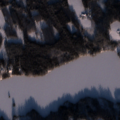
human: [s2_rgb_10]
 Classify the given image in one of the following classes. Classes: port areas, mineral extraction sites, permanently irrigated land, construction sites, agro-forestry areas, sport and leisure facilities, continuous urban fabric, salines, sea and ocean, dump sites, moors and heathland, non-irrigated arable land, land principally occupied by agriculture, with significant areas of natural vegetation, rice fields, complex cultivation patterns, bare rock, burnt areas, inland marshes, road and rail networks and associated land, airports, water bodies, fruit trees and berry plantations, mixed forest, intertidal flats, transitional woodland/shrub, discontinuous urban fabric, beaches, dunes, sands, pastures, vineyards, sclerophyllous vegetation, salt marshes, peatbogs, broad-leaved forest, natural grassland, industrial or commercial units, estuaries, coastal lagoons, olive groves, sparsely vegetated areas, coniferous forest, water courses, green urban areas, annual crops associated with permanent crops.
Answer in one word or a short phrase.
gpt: broad-leaved forest, mixed forest, water bodies